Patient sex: M
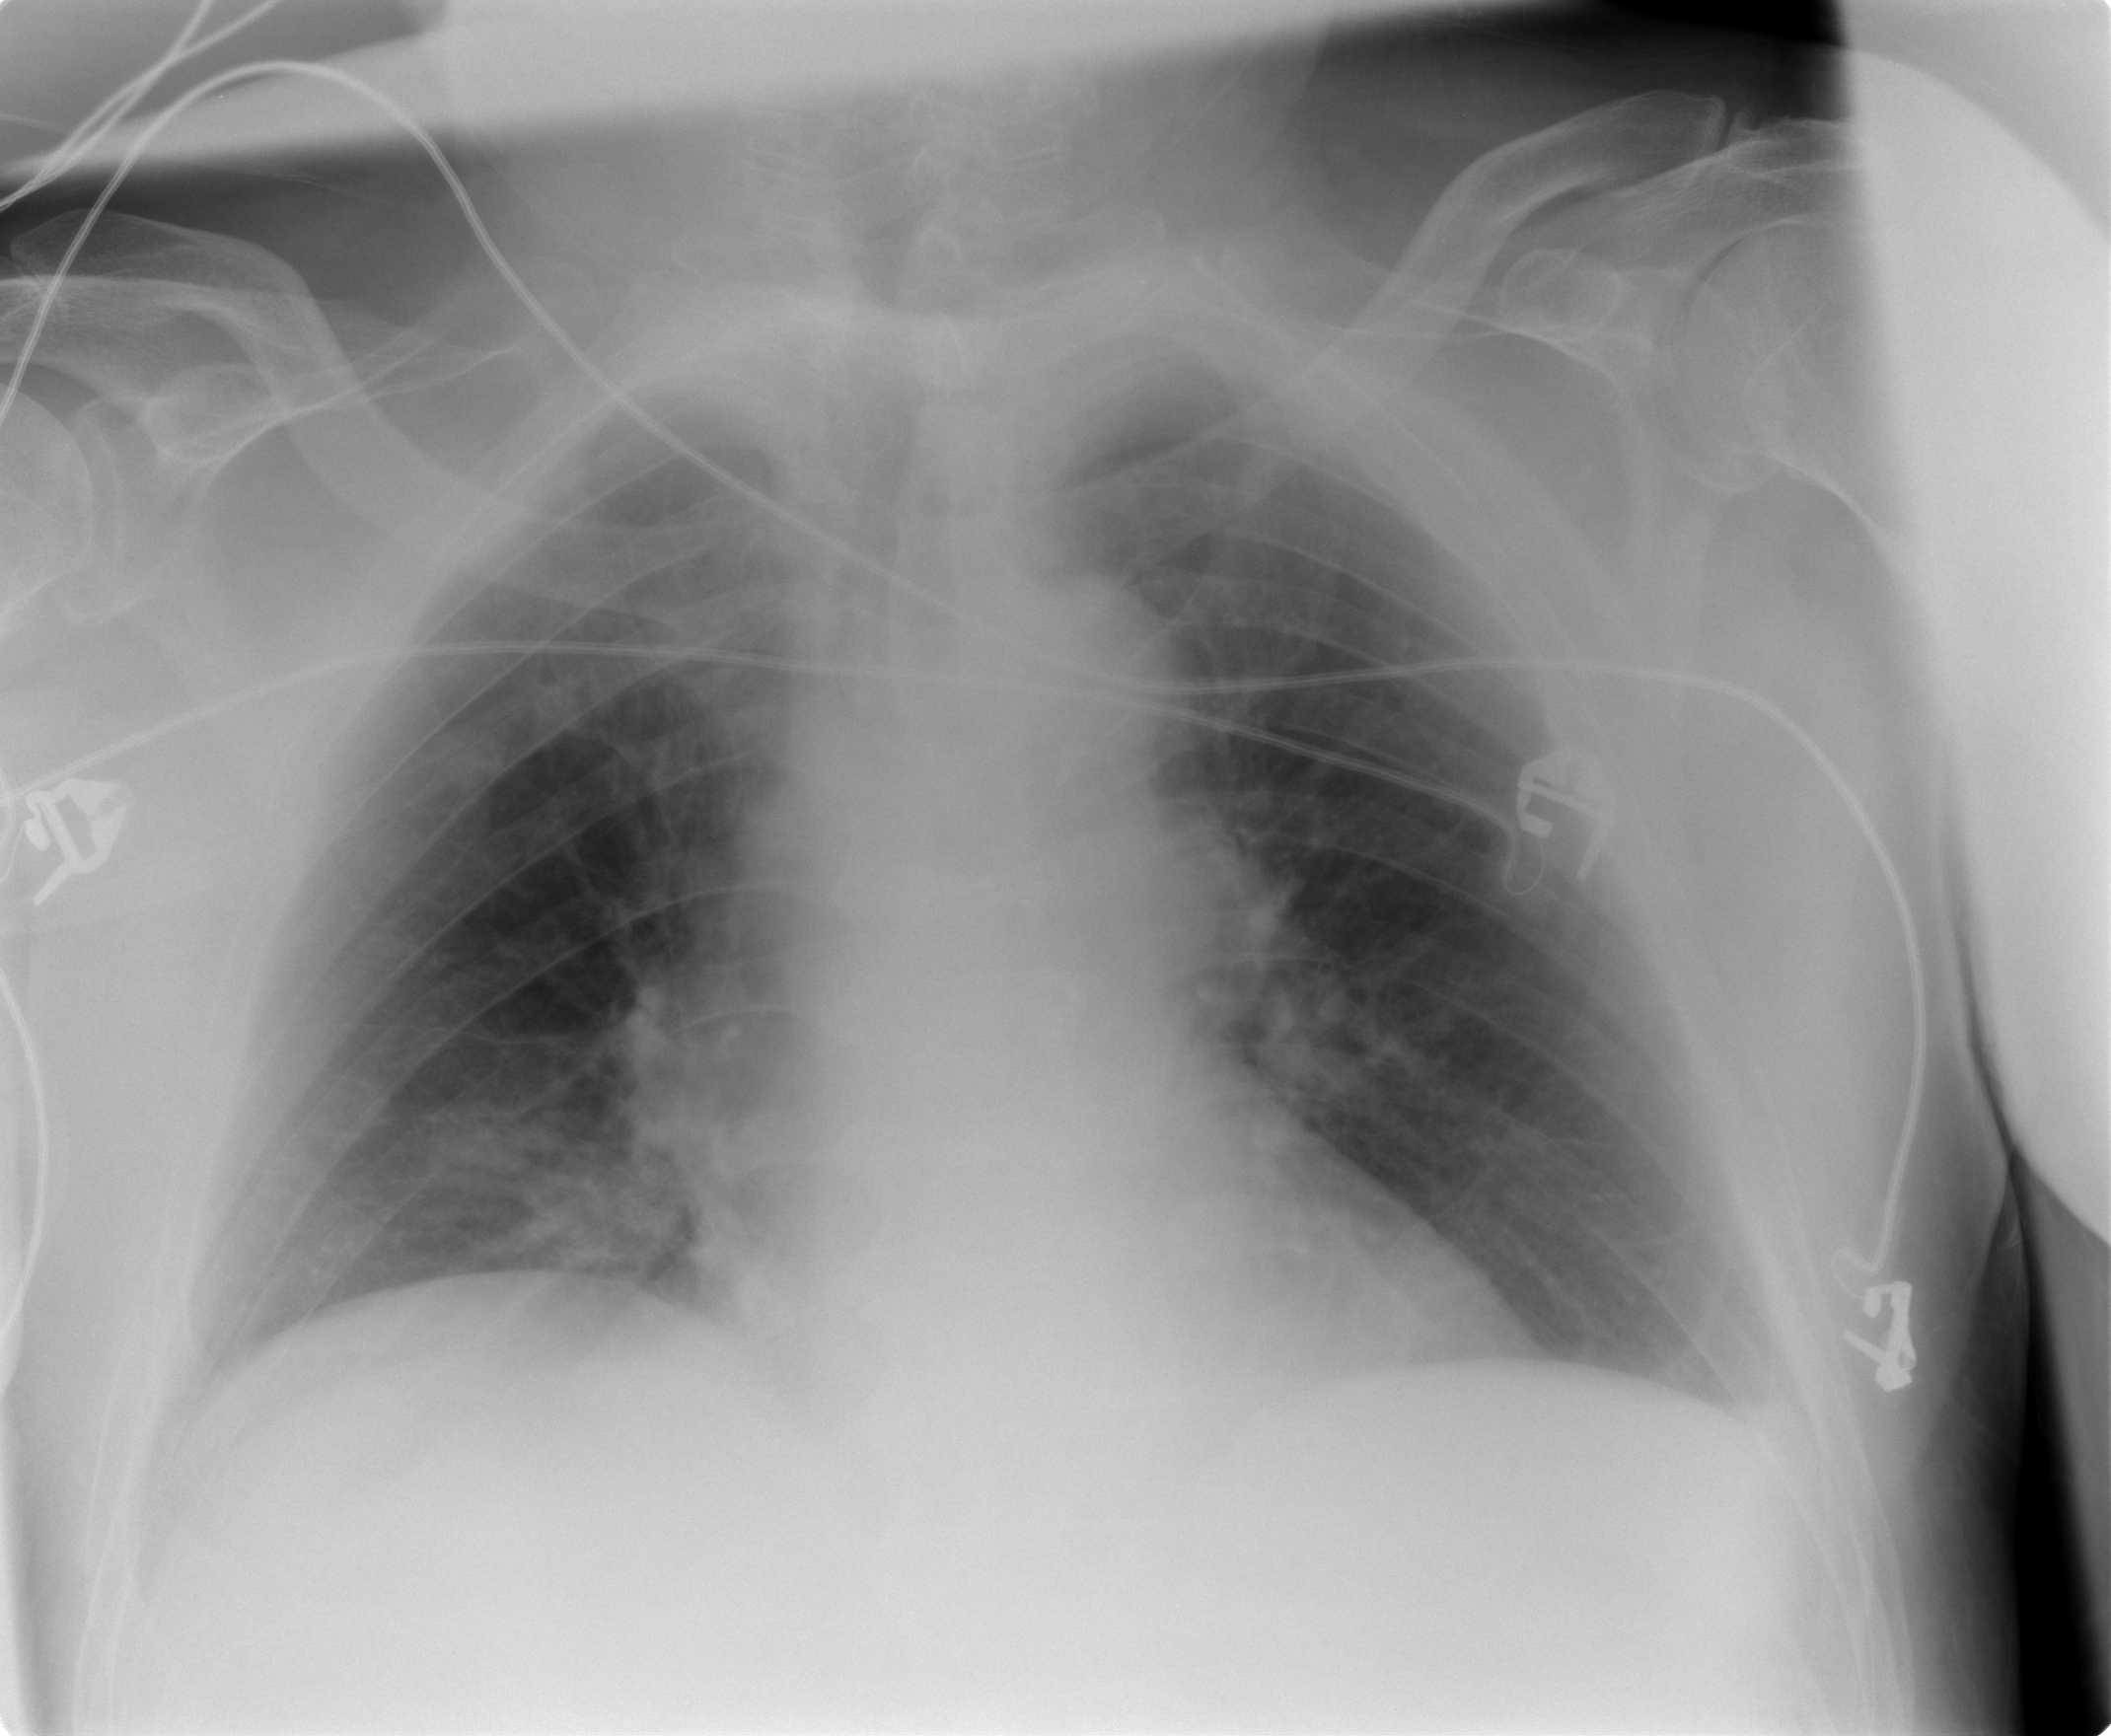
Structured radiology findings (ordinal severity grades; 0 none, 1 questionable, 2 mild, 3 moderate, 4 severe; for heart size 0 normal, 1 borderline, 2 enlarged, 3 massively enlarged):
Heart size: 0
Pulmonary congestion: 2
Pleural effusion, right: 0
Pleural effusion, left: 0
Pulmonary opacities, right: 2
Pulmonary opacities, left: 0
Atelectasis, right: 0
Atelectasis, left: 0